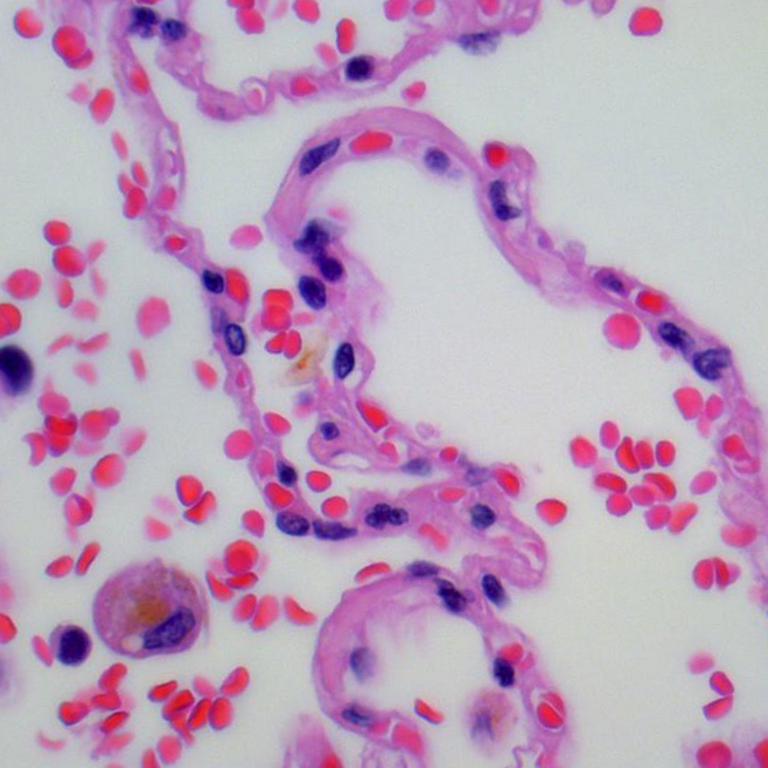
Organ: lung
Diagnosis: benign